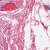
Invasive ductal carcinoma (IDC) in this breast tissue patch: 0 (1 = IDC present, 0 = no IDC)